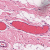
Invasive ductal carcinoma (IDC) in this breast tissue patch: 0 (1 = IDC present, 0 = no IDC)